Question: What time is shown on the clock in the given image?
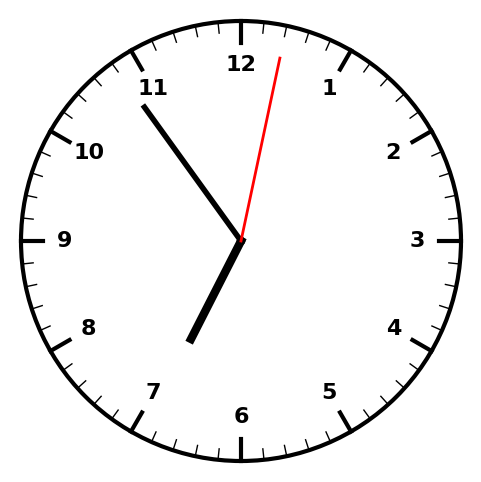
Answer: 06:54:02